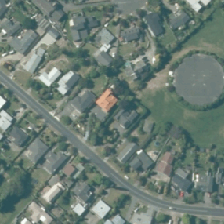
Land cover: urban_parkland